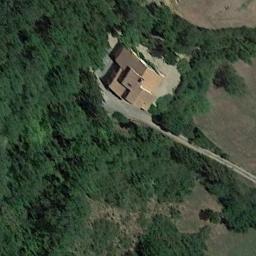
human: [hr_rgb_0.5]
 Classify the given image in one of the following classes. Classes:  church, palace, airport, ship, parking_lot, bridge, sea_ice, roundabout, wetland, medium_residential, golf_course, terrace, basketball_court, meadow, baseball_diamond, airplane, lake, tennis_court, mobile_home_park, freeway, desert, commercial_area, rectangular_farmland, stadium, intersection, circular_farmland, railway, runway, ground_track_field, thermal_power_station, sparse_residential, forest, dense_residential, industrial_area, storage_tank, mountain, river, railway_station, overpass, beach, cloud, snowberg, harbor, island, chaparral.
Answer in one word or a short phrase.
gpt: sparse_residential